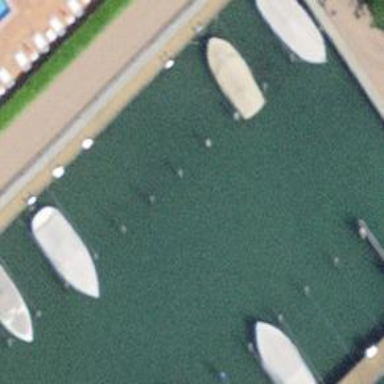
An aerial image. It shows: Marina on leisure land.